Interaction volume radius: 10 \u00c5
Interaction volume height: 10 \u00c5
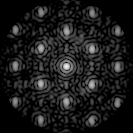
Disorder parameter: 0.3054